Interaction volume radius: 5 \u00c5
Interaction volume height: 35 \u00c5
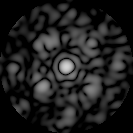
Disorder parameter: 0.6392